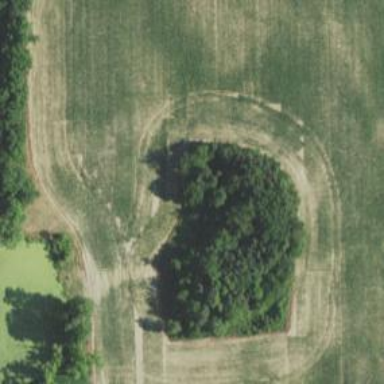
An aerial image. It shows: Beautiful woodland area.